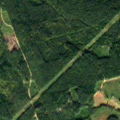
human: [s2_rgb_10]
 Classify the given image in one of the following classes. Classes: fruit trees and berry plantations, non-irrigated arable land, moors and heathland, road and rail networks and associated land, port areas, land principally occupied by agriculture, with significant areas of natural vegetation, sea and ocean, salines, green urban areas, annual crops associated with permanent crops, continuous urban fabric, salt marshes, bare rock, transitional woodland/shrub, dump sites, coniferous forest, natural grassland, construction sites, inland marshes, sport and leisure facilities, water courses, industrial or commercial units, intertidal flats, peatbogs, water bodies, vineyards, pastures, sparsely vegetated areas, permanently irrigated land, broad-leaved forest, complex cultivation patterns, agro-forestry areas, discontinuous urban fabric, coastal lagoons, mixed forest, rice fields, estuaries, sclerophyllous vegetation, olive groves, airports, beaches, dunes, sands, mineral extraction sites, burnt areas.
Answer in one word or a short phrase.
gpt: coniferous forest, transitional woodland/shrub